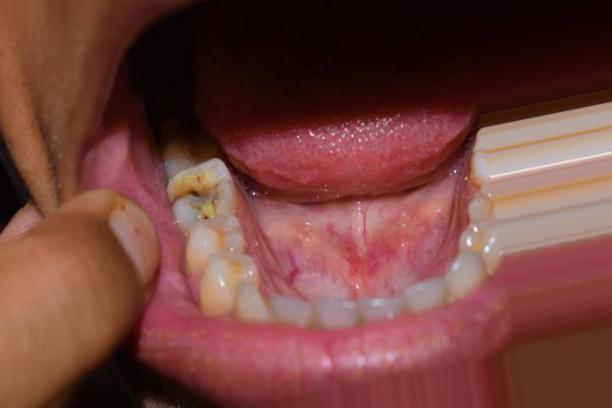
Condition: Caries